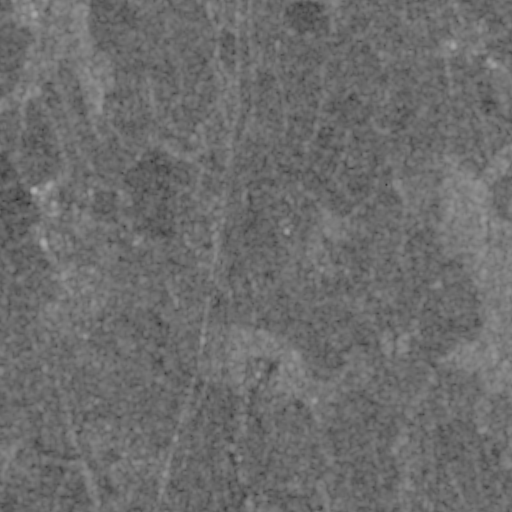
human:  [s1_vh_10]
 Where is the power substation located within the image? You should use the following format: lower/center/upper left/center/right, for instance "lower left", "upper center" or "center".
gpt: The power substation is located in the center left of the image.
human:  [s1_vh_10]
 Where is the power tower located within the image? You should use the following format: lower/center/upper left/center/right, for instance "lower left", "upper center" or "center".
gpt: The power tower is located in the center left of the image.
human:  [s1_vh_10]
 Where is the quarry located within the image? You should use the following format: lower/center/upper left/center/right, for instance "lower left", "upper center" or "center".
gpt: The quarry is located in the lower center of the image.
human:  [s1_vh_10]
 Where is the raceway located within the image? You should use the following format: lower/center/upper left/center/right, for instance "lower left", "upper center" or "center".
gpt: The raceway is located in the lower center of the image.
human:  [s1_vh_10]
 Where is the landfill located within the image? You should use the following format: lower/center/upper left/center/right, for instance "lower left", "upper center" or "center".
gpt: There is no landfill in the image.

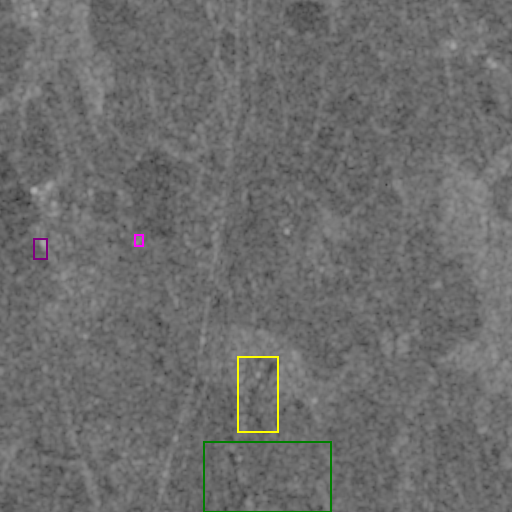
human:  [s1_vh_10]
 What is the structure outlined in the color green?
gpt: The structure outlined in green is a park.
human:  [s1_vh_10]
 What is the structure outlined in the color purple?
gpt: The structure outlined in purple is a parking lot.
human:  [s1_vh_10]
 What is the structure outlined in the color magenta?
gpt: The structure outlined in magenta is a power substation.
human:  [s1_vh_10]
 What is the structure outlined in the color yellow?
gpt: The structure outlined in yellow is a quarry.
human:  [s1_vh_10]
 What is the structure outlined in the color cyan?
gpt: There is no cyan outline.